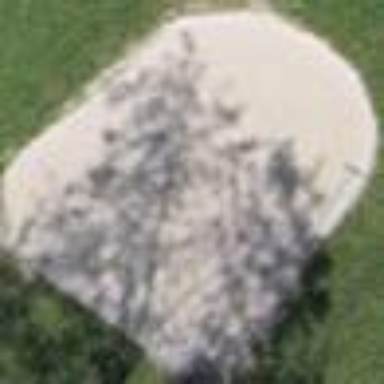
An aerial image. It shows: Sand bunker on golf course.